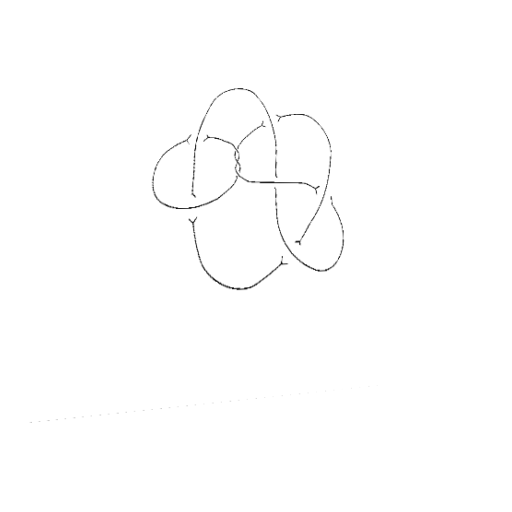
Crossing number: 9